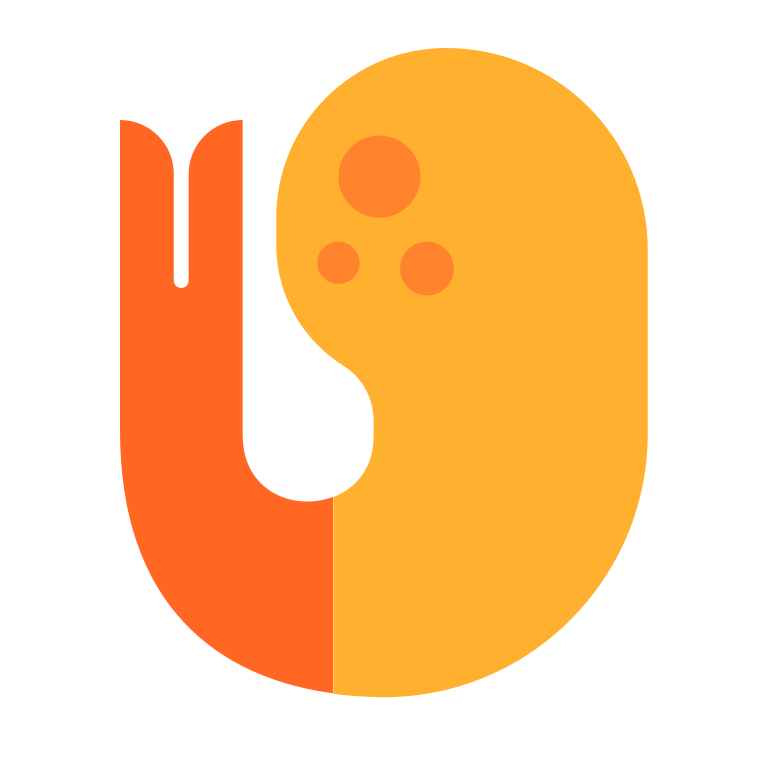
fried shrimp flat